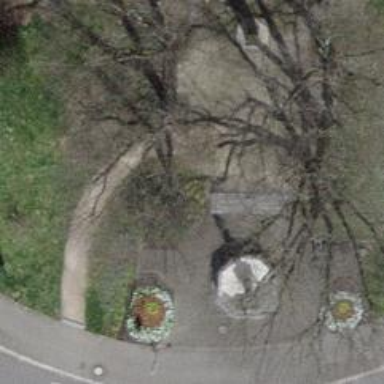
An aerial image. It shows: Brown bench.